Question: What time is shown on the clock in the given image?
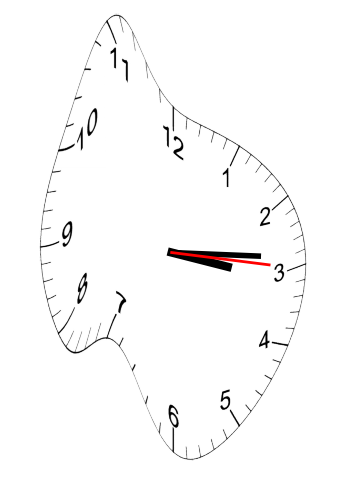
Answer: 03:14:15